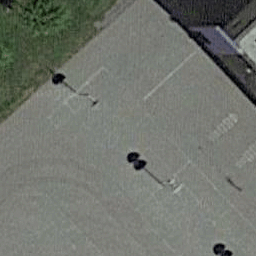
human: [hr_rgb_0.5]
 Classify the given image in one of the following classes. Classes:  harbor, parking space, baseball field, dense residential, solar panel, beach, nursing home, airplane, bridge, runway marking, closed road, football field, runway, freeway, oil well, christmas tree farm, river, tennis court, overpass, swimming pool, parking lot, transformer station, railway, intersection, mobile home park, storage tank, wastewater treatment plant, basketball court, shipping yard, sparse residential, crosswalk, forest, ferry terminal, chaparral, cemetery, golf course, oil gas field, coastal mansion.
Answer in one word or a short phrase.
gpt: basketball court